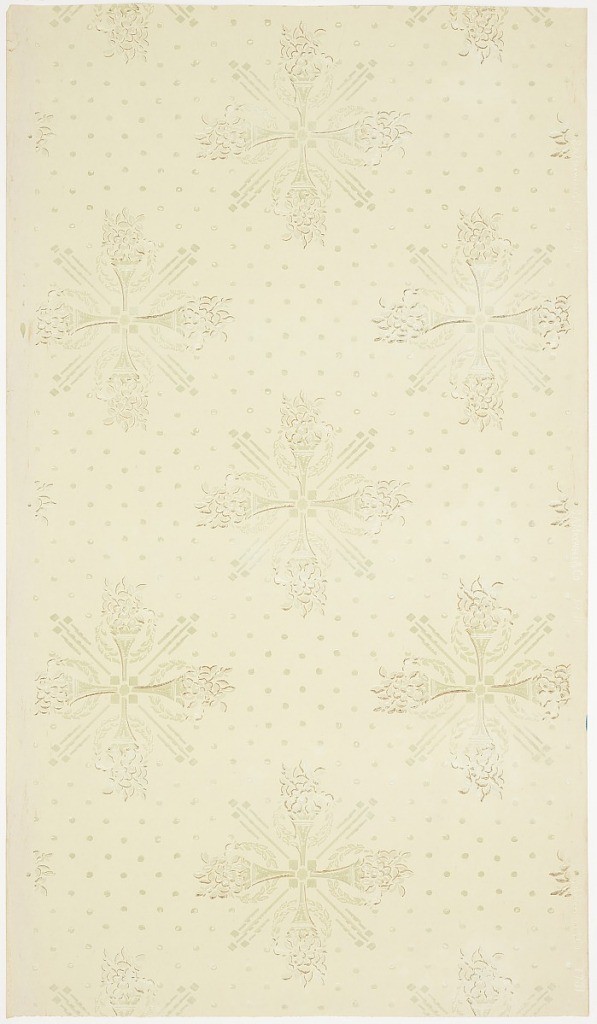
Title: Ceiling paper
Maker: Maxwell & Co., S.A., Chicago, Illinois, USA
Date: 1905–1915
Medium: Machine-printed paper
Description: Four-sided torch medallions with flowers, floral swag, and geometric shapes. Background has spaced-out green and white dots. Ground is light green. Printed in white, green, and gold mica.
Printed in selvedge: "S. A. Maxwell & Co. 1731"